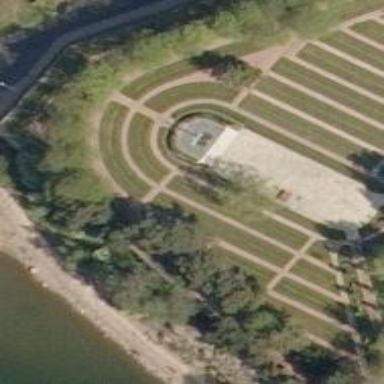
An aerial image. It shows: Historical memorial in the shape of cross.